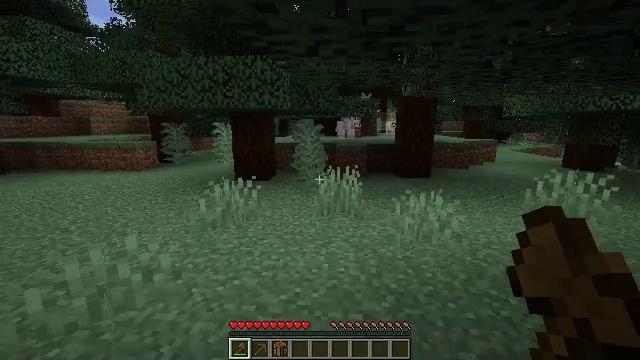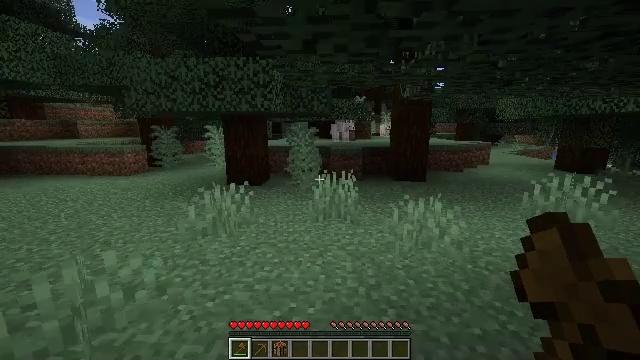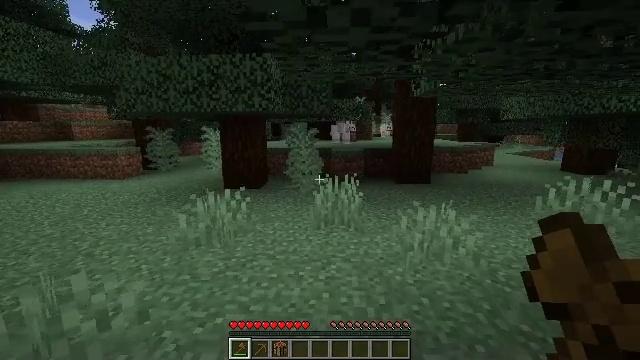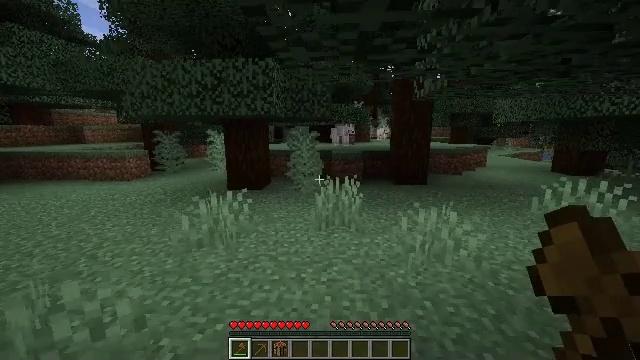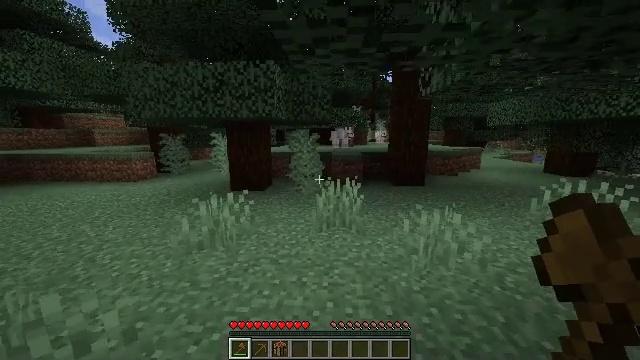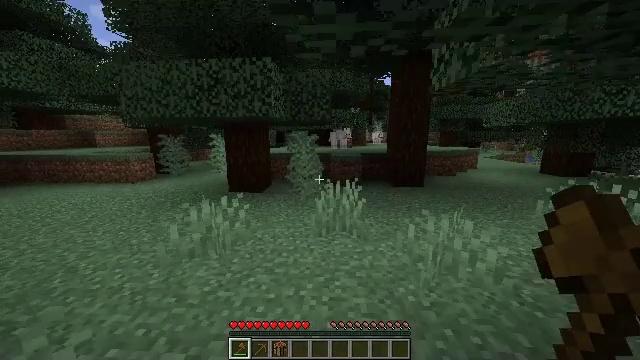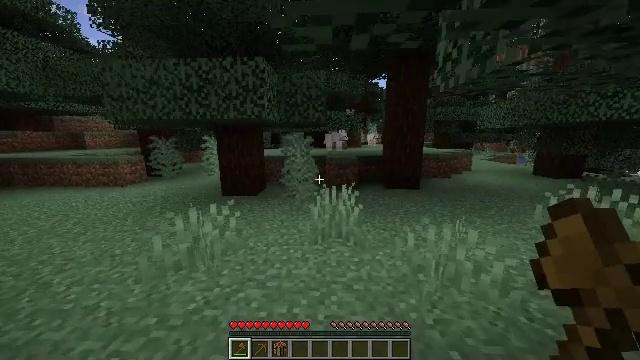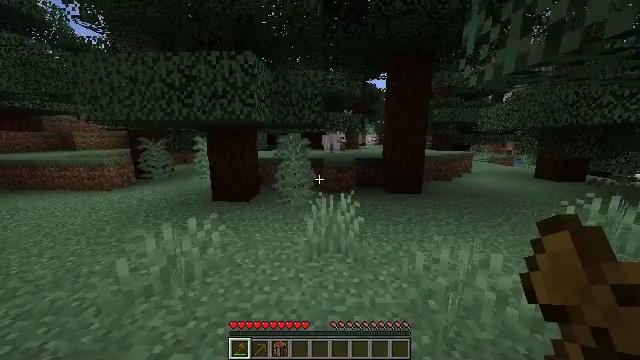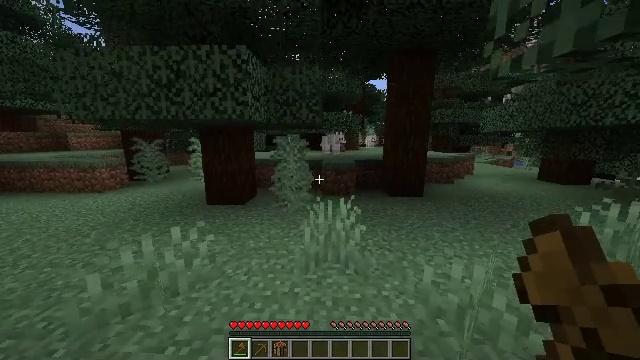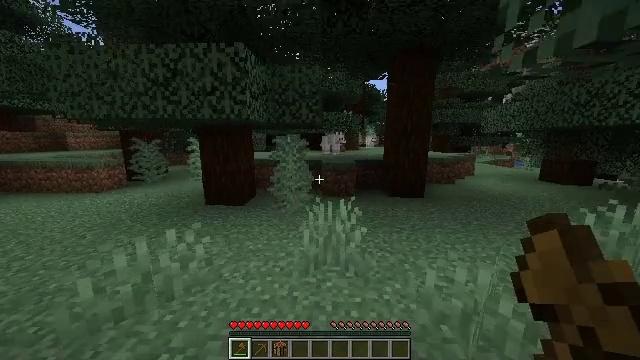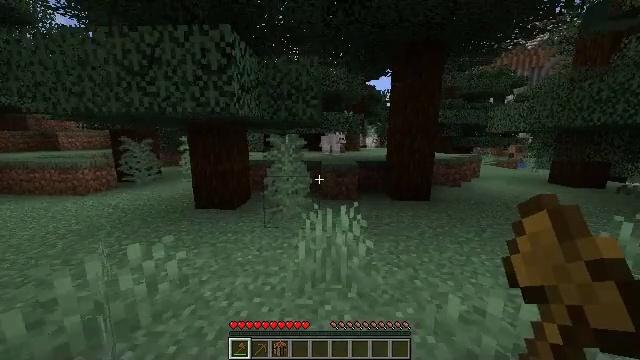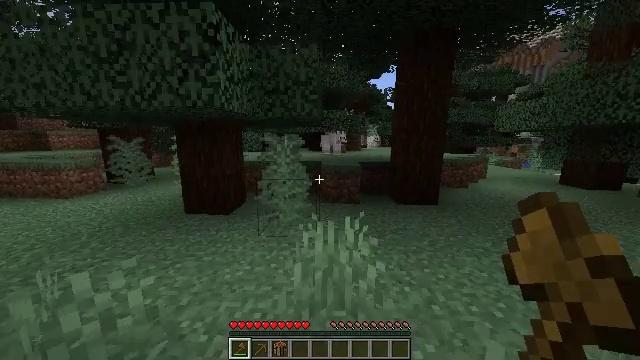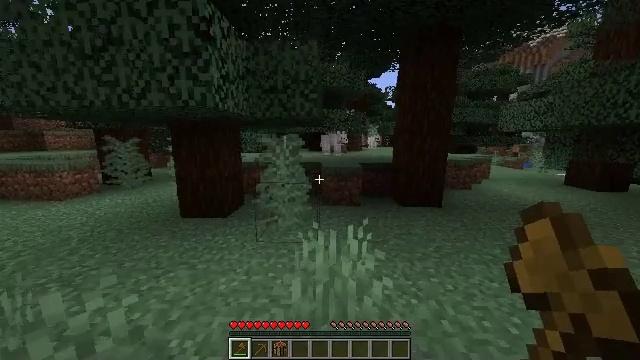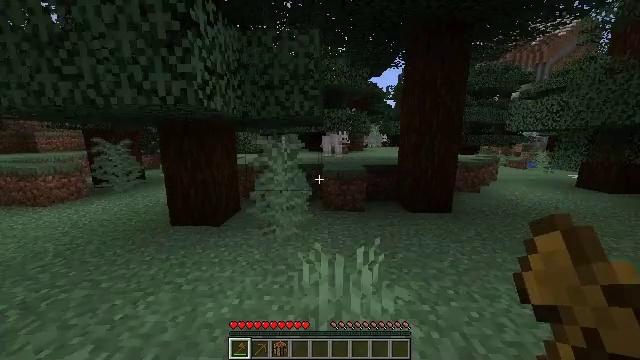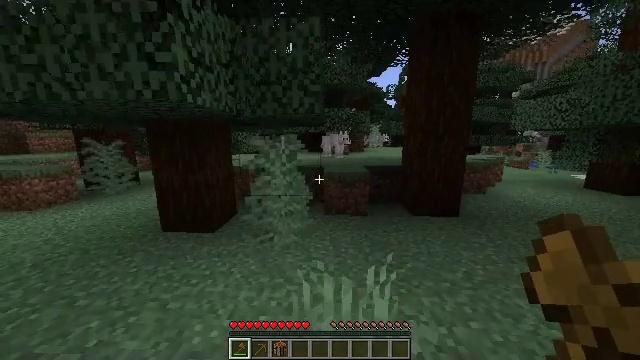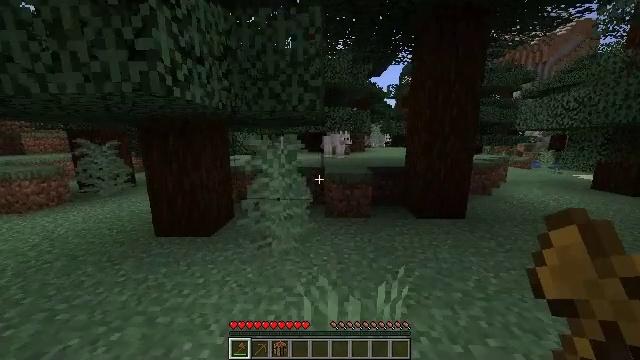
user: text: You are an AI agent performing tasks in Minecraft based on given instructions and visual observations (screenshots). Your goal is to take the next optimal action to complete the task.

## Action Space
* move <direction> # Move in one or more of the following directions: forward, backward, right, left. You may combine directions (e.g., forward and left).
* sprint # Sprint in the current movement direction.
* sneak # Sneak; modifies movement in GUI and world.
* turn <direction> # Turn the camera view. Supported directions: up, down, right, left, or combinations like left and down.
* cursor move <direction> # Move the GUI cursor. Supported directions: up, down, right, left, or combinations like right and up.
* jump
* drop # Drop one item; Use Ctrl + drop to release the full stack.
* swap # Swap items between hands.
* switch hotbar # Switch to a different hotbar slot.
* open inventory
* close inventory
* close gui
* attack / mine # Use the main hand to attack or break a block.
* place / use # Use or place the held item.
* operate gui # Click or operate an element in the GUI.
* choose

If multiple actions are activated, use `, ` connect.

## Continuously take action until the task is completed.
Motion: motion action
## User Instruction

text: Hunt animals.
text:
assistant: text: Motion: move forward, turn right
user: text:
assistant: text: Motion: move forward, sprint
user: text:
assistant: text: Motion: move forward, sprint
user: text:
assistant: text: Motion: move forward, sprint
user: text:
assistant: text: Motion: move forward, sprint
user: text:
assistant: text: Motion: move forward, sprint, turn right
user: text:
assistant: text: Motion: move forward, sprint
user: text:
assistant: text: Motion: move forward, sprint
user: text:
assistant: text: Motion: move forward
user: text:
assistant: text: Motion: move forward
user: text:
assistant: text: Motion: move forward
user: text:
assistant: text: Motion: move forward
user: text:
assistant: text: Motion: move forward
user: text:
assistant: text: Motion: move forward
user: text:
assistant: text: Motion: move forward
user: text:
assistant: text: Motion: move forward
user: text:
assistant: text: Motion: move forward, turn right
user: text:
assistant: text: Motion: move forward, turn right
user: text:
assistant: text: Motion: move forward, turn right
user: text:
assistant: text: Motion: move forward, turn right
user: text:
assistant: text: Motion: move forward
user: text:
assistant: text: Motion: move forward
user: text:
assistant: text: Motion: move forward
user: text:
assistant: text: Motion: move forward
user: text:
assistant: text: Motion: move forward, jump
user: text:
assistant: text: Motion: move forward, jump
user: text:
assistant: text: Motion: move forward, jump
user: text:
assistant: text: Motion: move forward, jump
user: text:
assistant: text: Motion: move forward, jump
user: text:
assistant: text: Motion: move forward